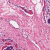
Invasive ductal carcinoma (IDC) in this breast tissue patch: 0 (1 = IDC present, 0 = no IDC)